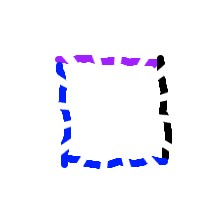
Shape: square